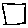
Label: square